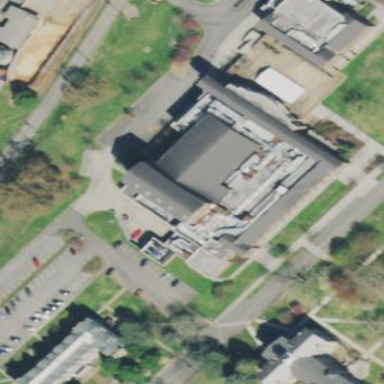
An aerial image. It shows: Arts centre housed inside building.